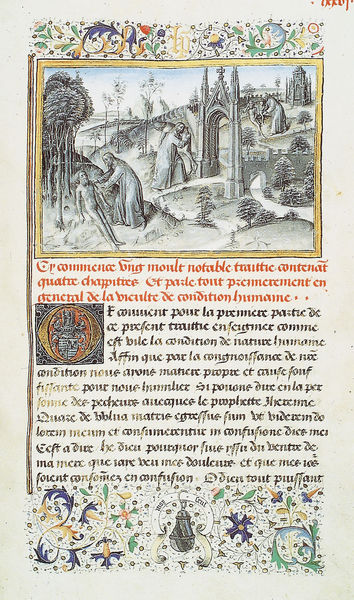
Titel: Soliloquia und andere moralische Traktate (für Philipp von Croy)
Künstler: Augustinus
Institution: Madrid, Biblioteca Nacional
Schlagwörter: baum, berg, mann, umhang, bäume, menschen, zeichnung, rot, weg, ornament, bibel, bild, kirche, garten, schrift, papier, bogen, inschrift, ornamente, tor, indigo, buch, kloster, torbogen, seite, text, beschriftung, buchseite, pergament, chwarz, gotisch, jesus, mittelalter, miniatur, spiralen, fraktur, handschrift, wertvoll, latein, jeses, samariter, verletzter, ber, minuskel, g, #spitzbögen, samaritaner